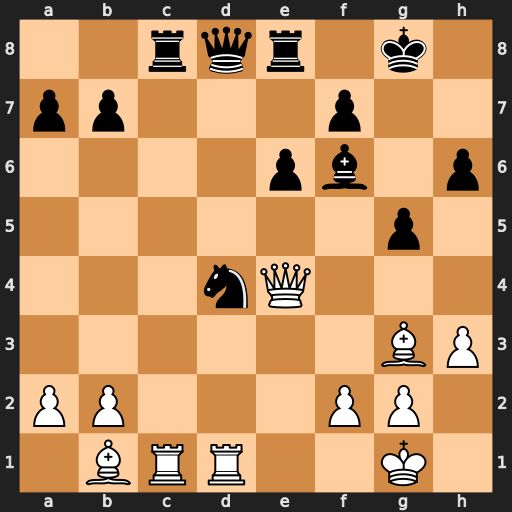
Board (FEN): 2rqr1k1/pp3p2/4pb1p/6p1/3nQ3/6BP/PP3PP1/1BRR2K1
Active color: w
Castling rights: -
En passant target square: -
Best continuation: Rxc8 Nf3+ Qxf3